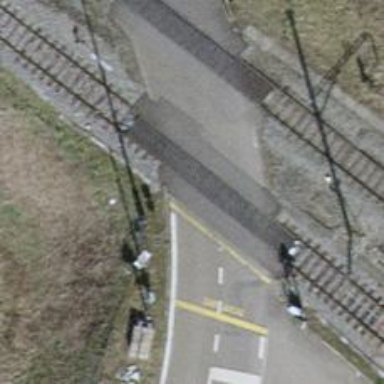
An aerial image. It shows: Full barrier level crossing along the railway.